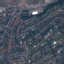
Land use / land cover class: Residential